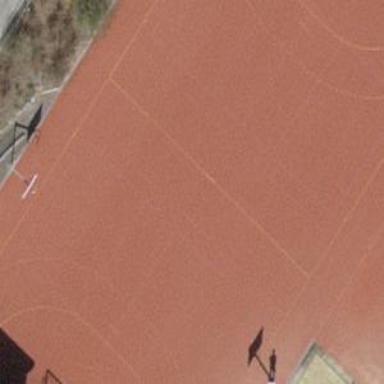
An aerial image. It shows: Multi-sport pitch with tartan surface for leisure activities on land.